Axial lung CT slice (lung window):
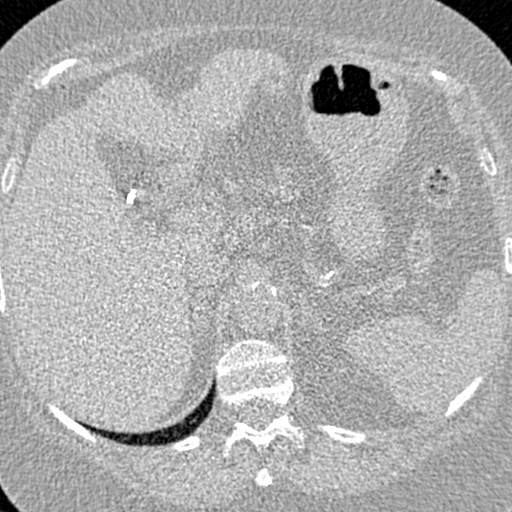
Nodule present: no